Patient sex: M
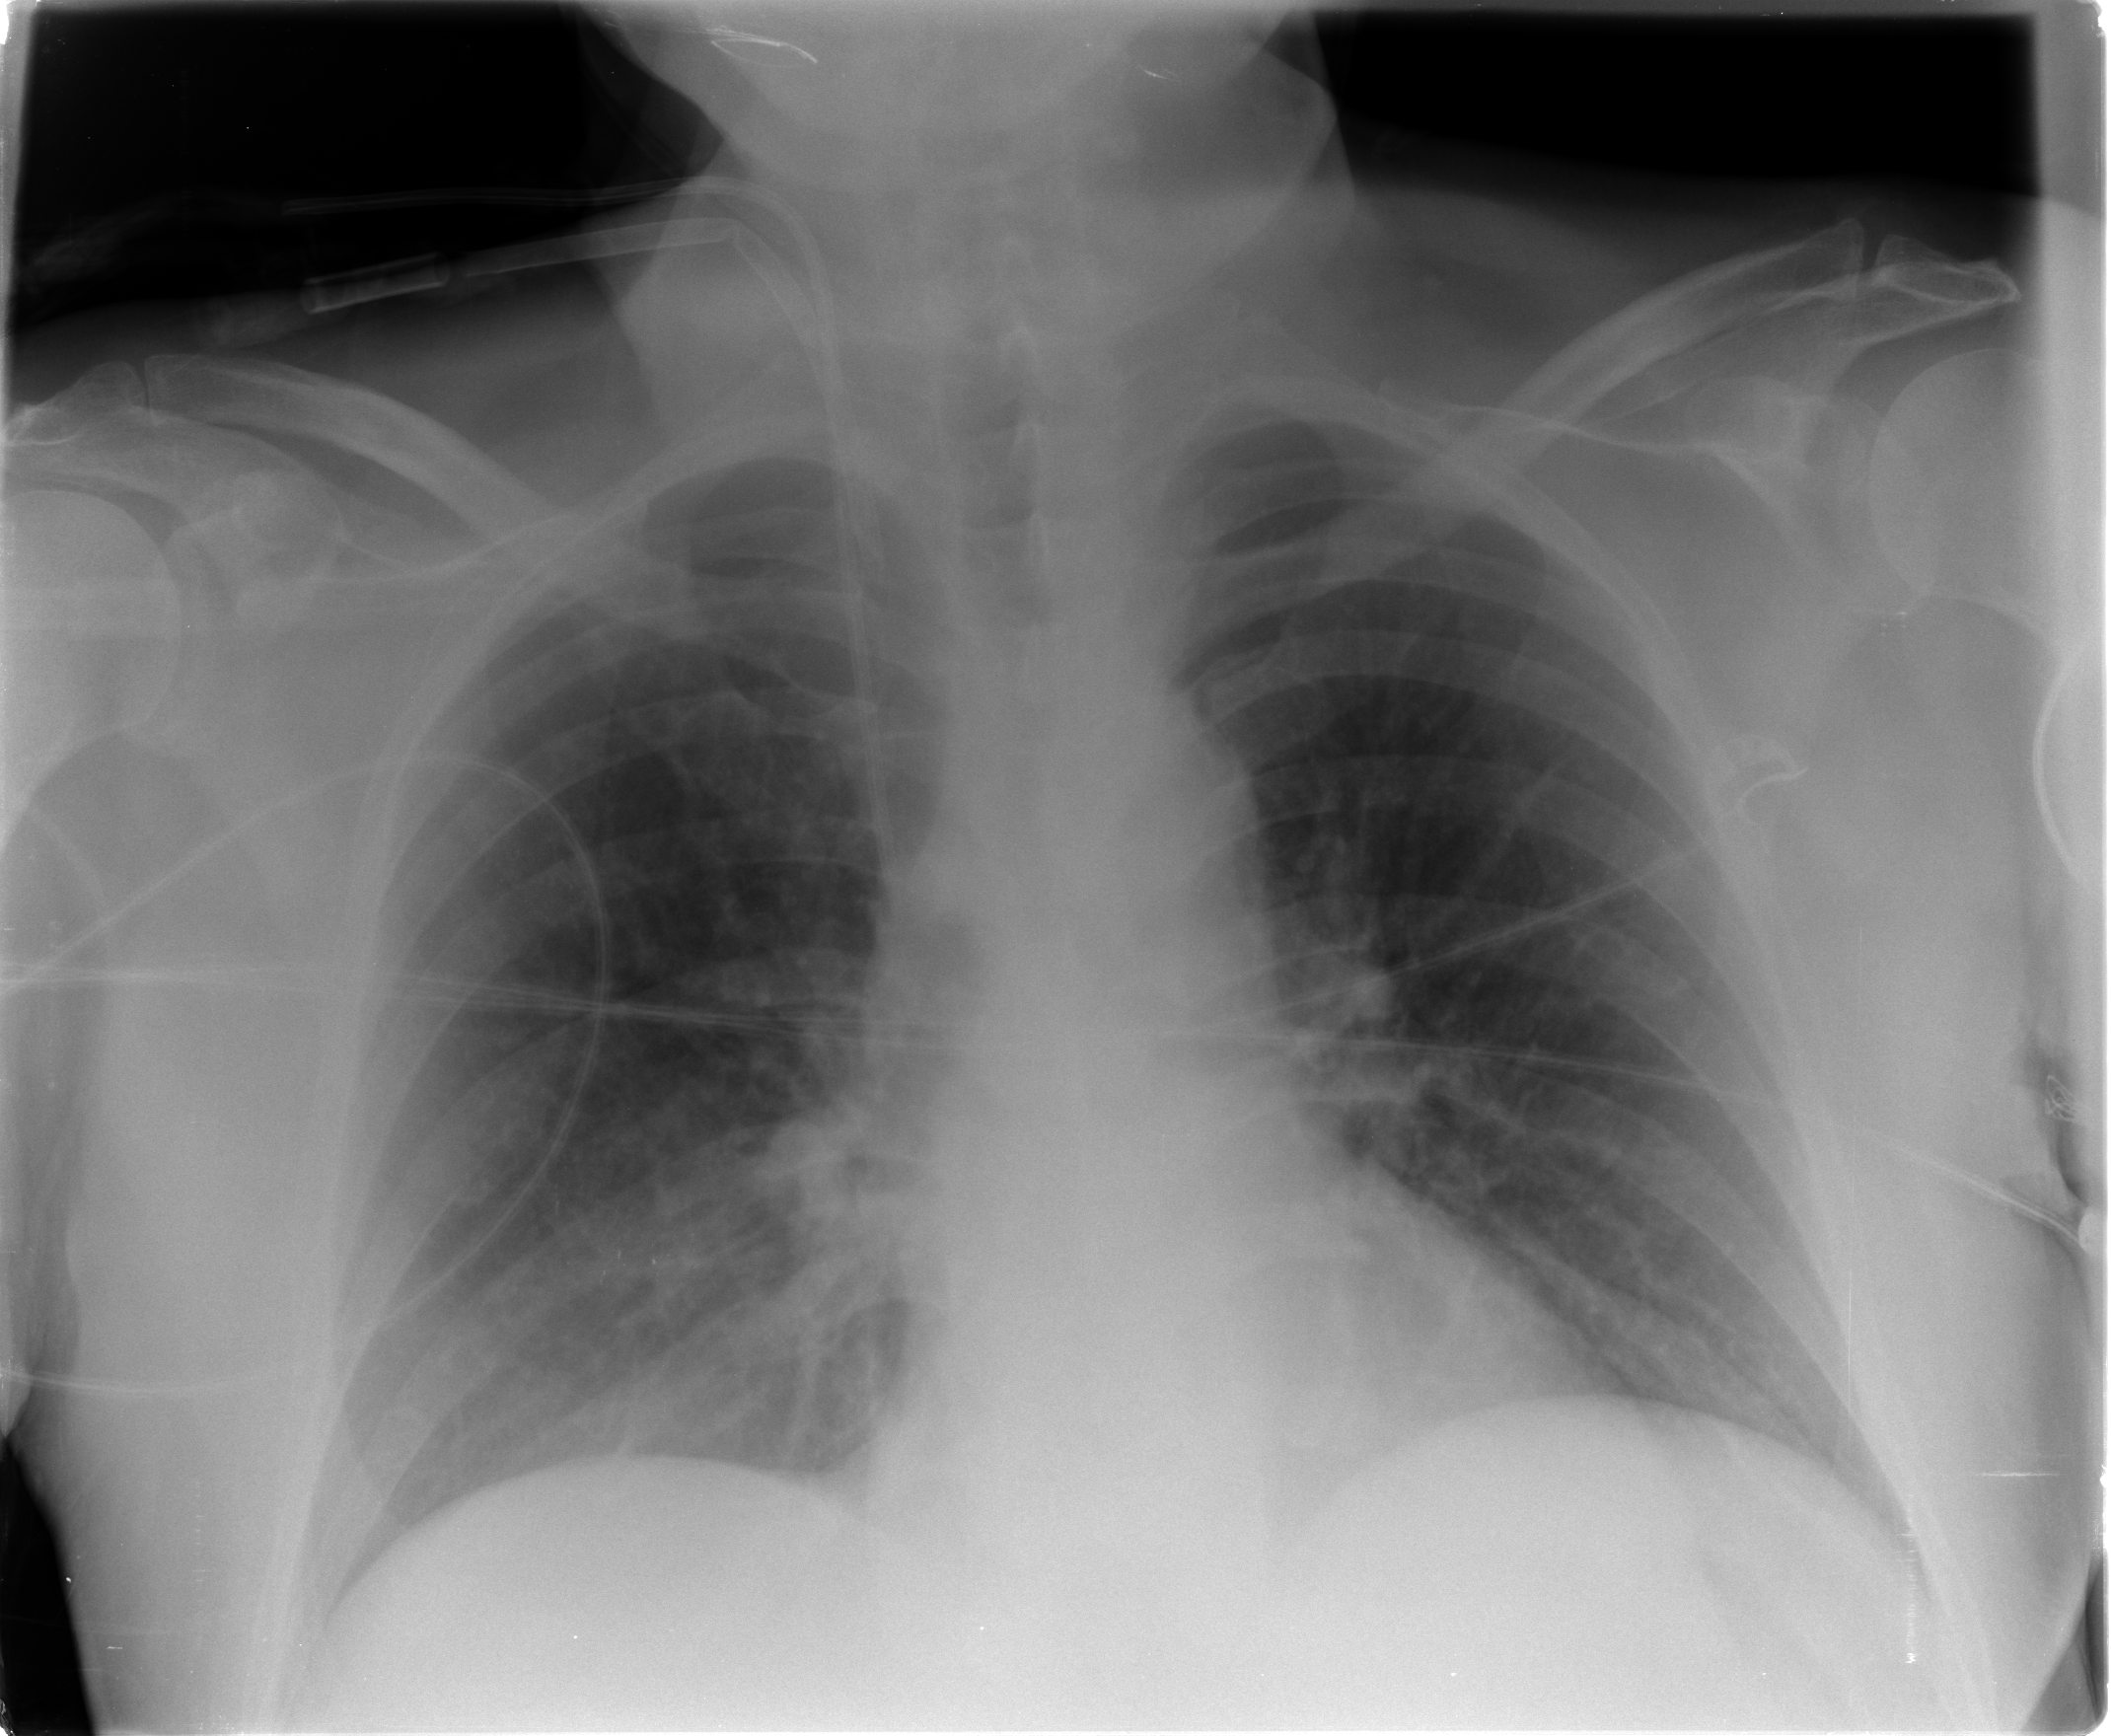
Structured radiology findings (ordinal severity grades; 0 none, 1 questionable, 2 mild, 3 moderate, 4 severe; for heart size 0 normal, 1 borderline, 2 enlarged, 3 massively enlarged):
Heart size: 0
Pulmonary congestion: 2
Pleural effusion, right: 0
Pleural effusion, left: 0
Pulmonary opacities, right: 0
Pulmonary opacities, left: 0
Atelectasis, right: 0
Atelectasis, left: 0